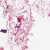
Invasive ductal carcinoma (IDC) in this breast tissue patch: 0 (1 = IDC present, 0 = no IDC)